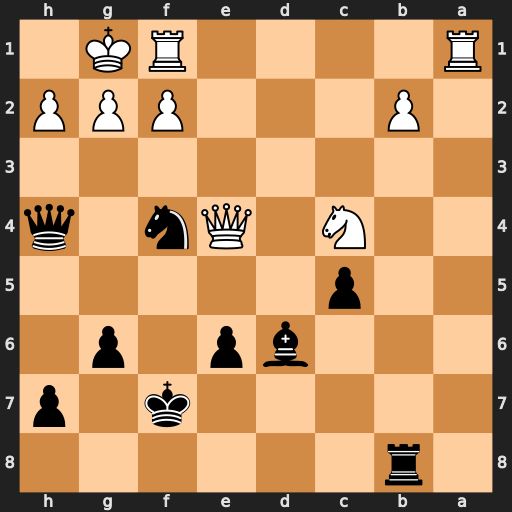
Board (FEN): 1r6/5k1p/3bp1p1/2p5/2N1Qn1q/8/1P3PPP/R4RK1
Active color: b
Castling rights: -
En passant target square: -
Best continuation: Ne2+ Kh1 Qxh2#